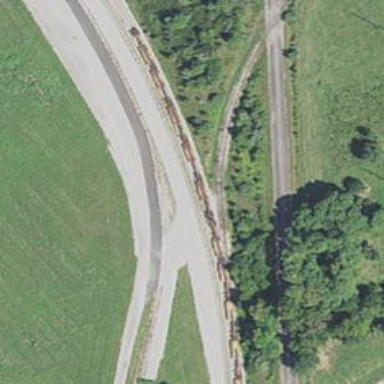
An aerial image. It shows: Railway siding with rails.